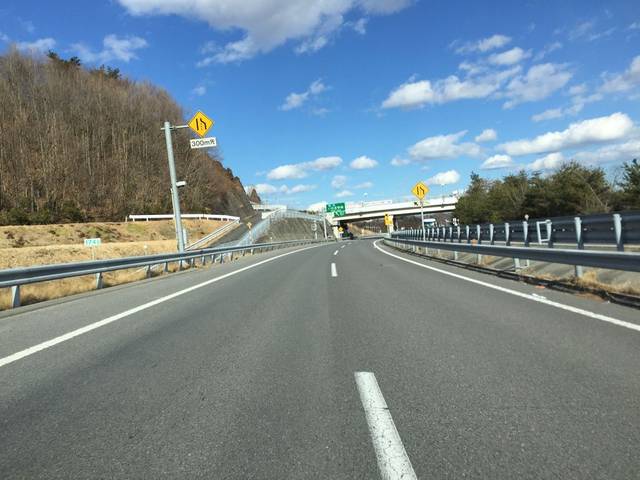
Region: Japan
Coordinates: 37.063, 140.833